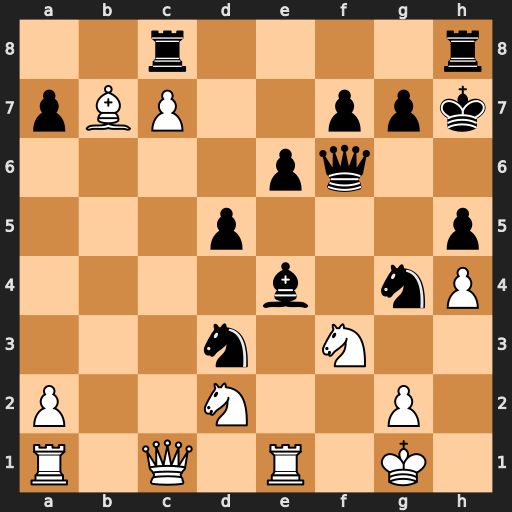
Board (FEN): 2r4r/pBP2ppk/4pq2/3p3p/4b1nP/3n1N2/P2N2P1/R1Q1R1K1
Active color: w
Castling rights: -
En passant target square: -
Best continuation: Nxe4 dxe4 Bxe4+ g6 Bxd3